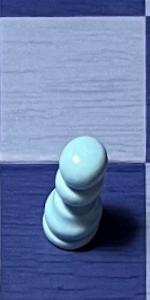
Label: Pawn_White